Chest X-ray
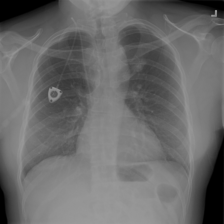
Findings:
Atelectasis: negative
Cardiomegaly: negative
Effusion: negative
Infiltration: negative
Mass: negative
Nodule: negative
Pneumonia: negative
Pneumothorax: negative
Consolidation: negative
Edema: negative
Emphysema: negative
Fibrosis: negative
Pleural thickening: negative
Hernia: negative